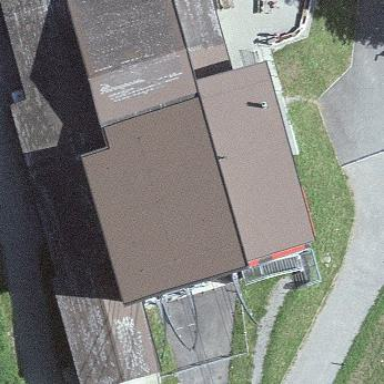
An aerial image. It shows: Transportation building.